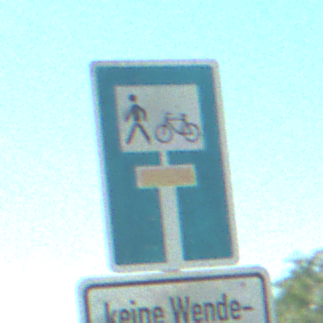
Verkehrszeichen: SackgasseRadverkehrFussgaengerDurchlaessig
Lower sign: HinweisGeaenderteVorfahrtVerkehrsfuehrungVerkehrsregelung3
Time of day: Midday
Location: Outdoor (Special)
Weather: PartlyCloudy
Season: NotSpecified
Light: Natural